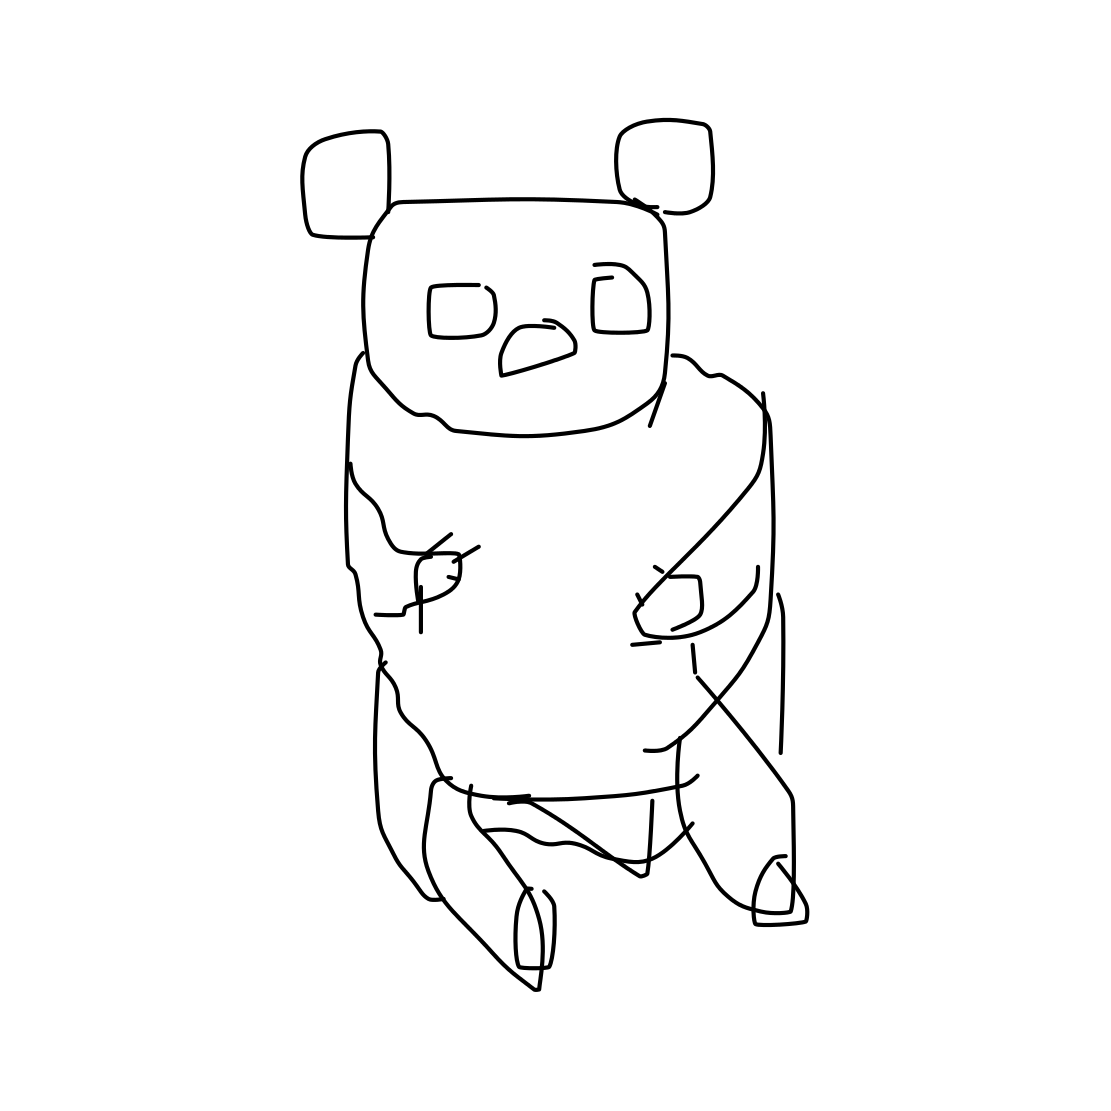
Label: panda